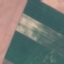
Label: AnnualCrop